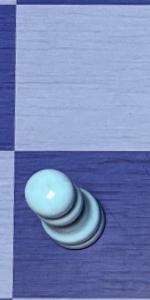
Label: Pawn_White